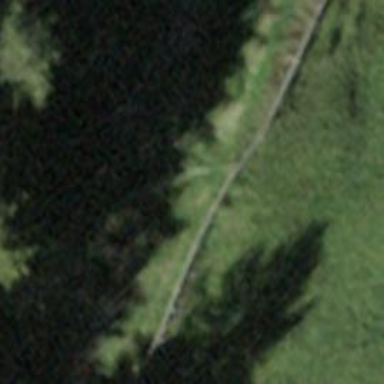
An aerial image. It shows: Wall barrier.